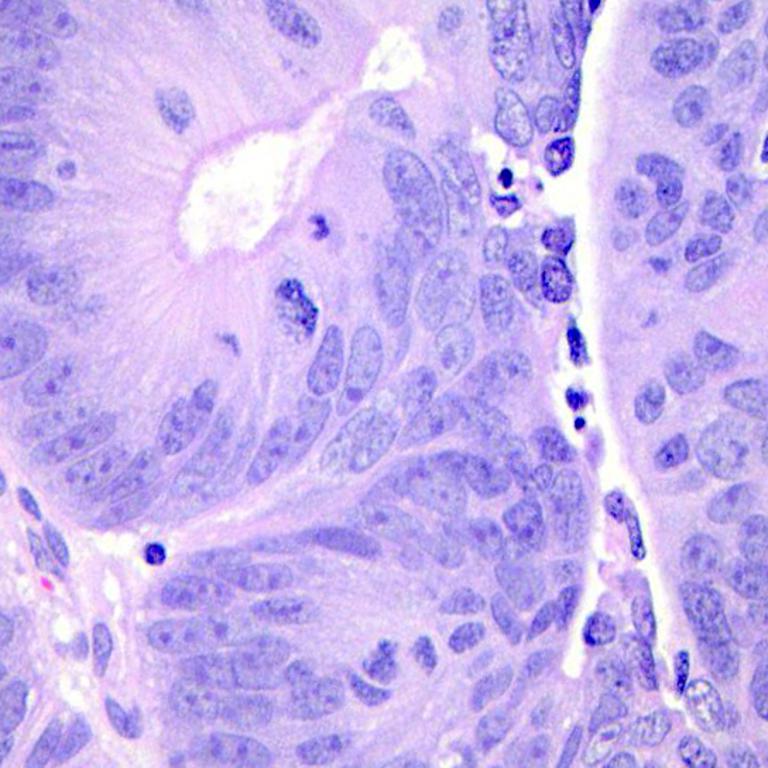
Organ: colon
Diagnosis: adenocarcinomas